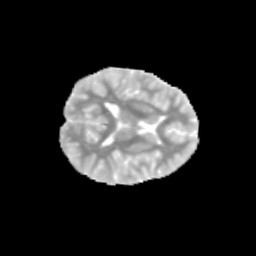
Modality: MD
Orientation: axial
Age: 12
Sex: female
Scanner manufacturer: siemens
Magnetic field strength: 3 T
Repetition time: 3.8 s
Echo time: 0.07 s